You are looking at a signal-to-image encoding: consecutive vibration samples arranged as the rows of a grayscale square. Determine the bearing's health state. Answer with exactly one of: normal, inner_race, outer_race, ball.
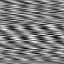
Answer: outer_race